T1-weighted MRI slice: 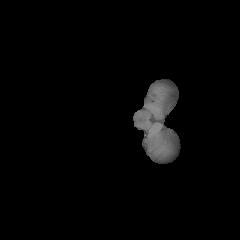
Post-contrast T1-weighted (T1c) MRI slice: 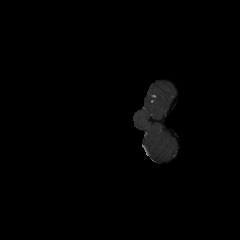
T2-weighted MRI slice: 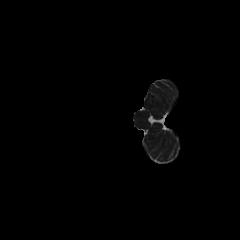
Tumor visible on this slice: no